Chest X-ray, AP view. Patient: 33 years old, sex F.
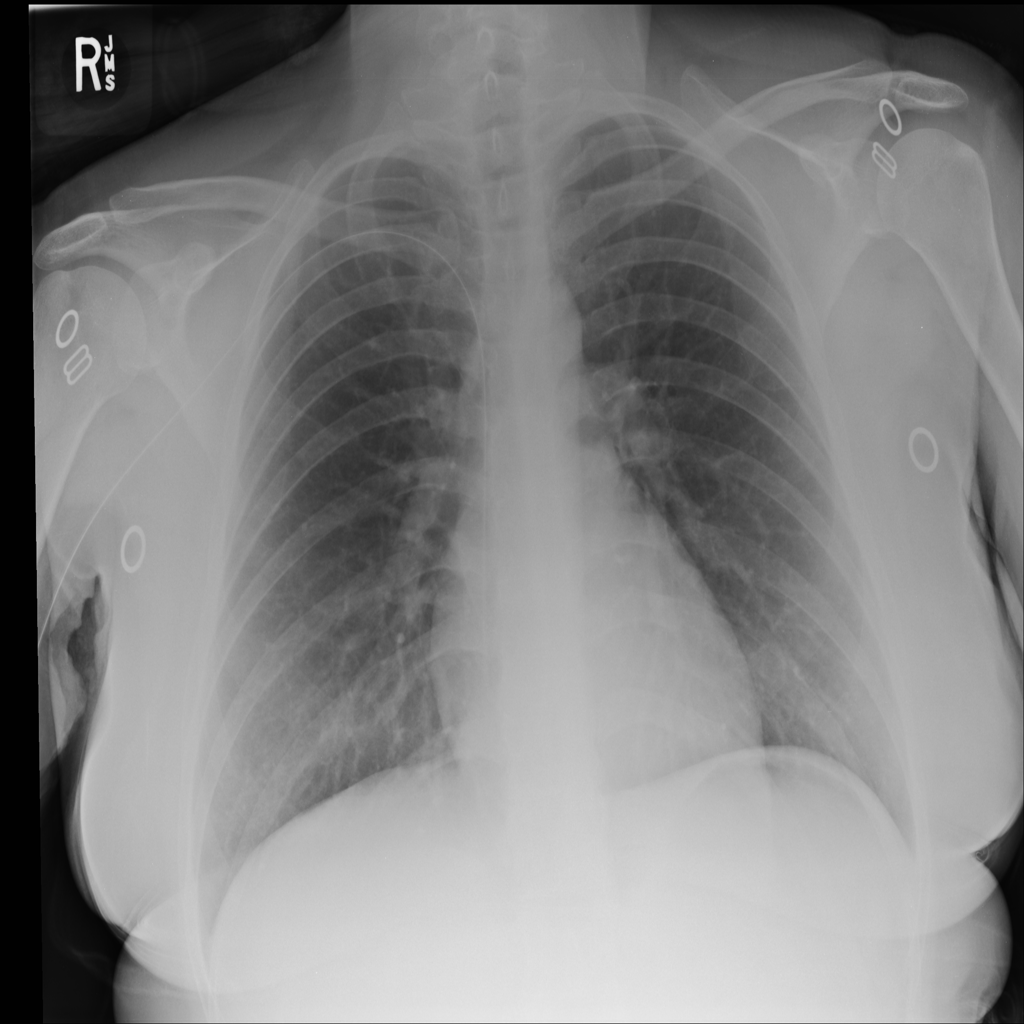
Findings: No Finding